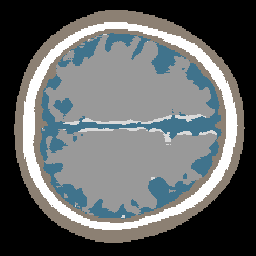
Label: no_lesion